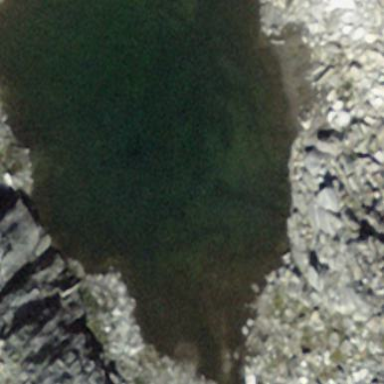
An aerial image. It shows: Lake with natural water.